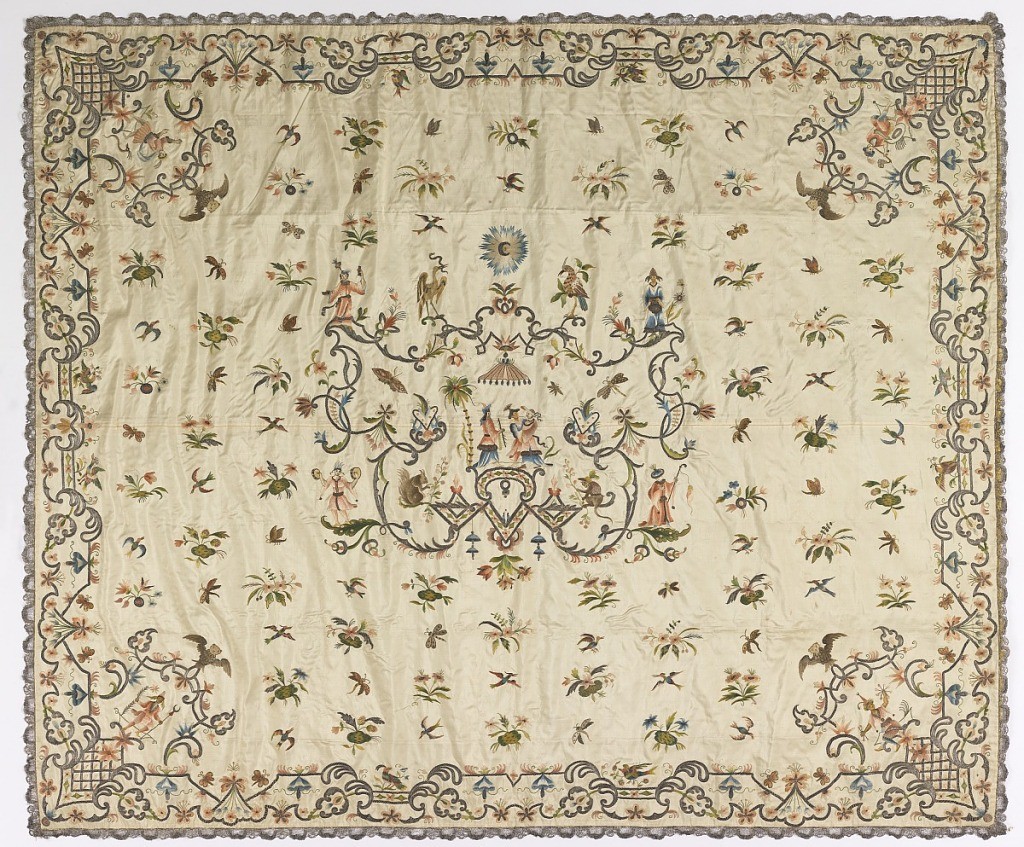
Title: Tablecover
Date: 18th century
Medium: silk, metal-wrapped silk Technique: satin, stem, and knot stitches on plain weave; couching on metallic threads
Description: Ivory taffeta embroidered in bright colors with chinoiserie-style figures supported by silver scrolls and interspersed with flowers. The central panel has three figures beneath a parasol with figures in each corner. The whole group is surmounted by a crescent. The field is sprinkled with birds, butterflies and floral sprigs. The border has architectural elements with birds, owls and acrobats.